Question: Are it's possible to resize vb6 inner form, because if i use 'Form1.Height' or 'Form1.Width' it's including window border height and width, so i just can use this code in one window theme (ex. it's work best in WinXP with XP theme, but not work in WinXP with Classic theme, it's seen too long), any suggestion?

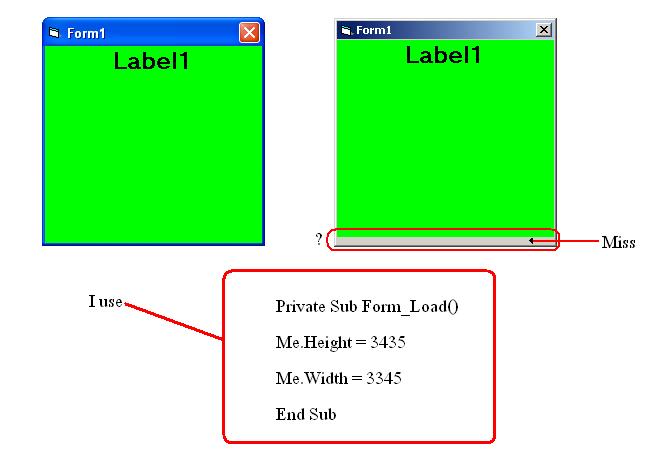
Answer: What you can do is compare the Width (the outside size) to the ScaleWidth (which is the inside size) to get the size on the non-client border. Likewise, you can compare the Height to the ScaleHeight to get the non-client size at the top and bottom. From that you can set your final height and width based on the inner (client area) size you want the non-client size.
Something like this could go in your 'Form_Load':
'''
Const DesiredClientHeight as Single = 3435
Const DesiredClientWidth as Single = 3345
Dim fNonClientHoriz As Single, fNonClientVert As Single
fNonClientHoriz = Me.Width - Me.ScaleWidth
fNonClientVert = Me.Height- Me.ScaleHeight
Me.Width = DesiredClientWidth + fNonClientHoriz
Me.Height = DesiredClientHeight + fNonClientVert
'''
Be aware that the form width and height are always in Twips, so if you change your scale mode to something other than twips you will need to account for that.